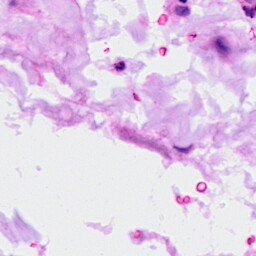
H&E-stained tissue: Ovarian